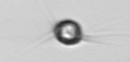
Label: Acanthoica_quattrospina